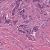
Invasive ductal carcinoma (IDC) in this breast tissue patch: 1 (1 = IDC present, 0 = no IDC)